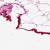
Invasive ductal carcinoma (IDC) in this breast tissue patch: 0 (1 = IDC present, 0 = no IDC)